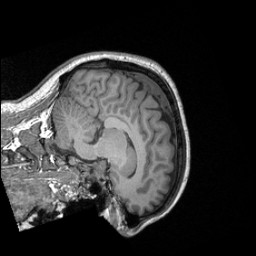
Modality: T1w
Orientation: sagittal
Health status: healthy
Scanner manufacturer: siemens
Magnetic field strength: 3 T
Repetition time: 2.3 s
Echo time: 0.00287 s